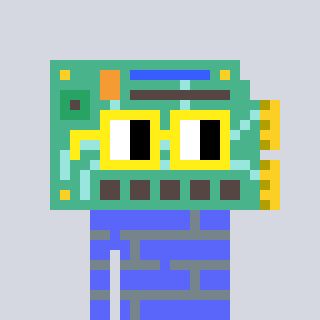
a pixel art character with square yellow glasses, a chipboard-shaped head and a purple-colored body on a cool background